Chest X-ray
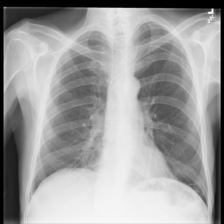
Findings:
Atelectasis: negative
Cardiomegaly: negative
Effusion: negative
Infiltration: positive
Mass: negative
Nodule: negative
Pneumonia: negative
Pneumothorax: negative
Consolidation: negative
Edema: negative
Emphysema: negative
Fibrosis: negative
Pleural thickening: negative
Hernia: negative